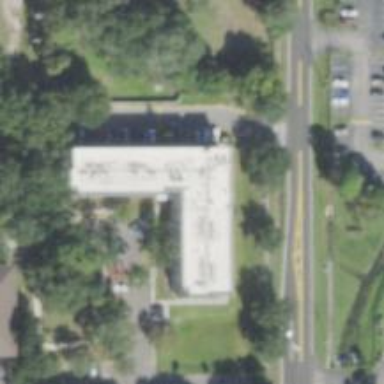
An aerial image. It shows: Hurricane emergency shelter.